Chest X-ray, PA view. Patient: 31 years old, sex F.
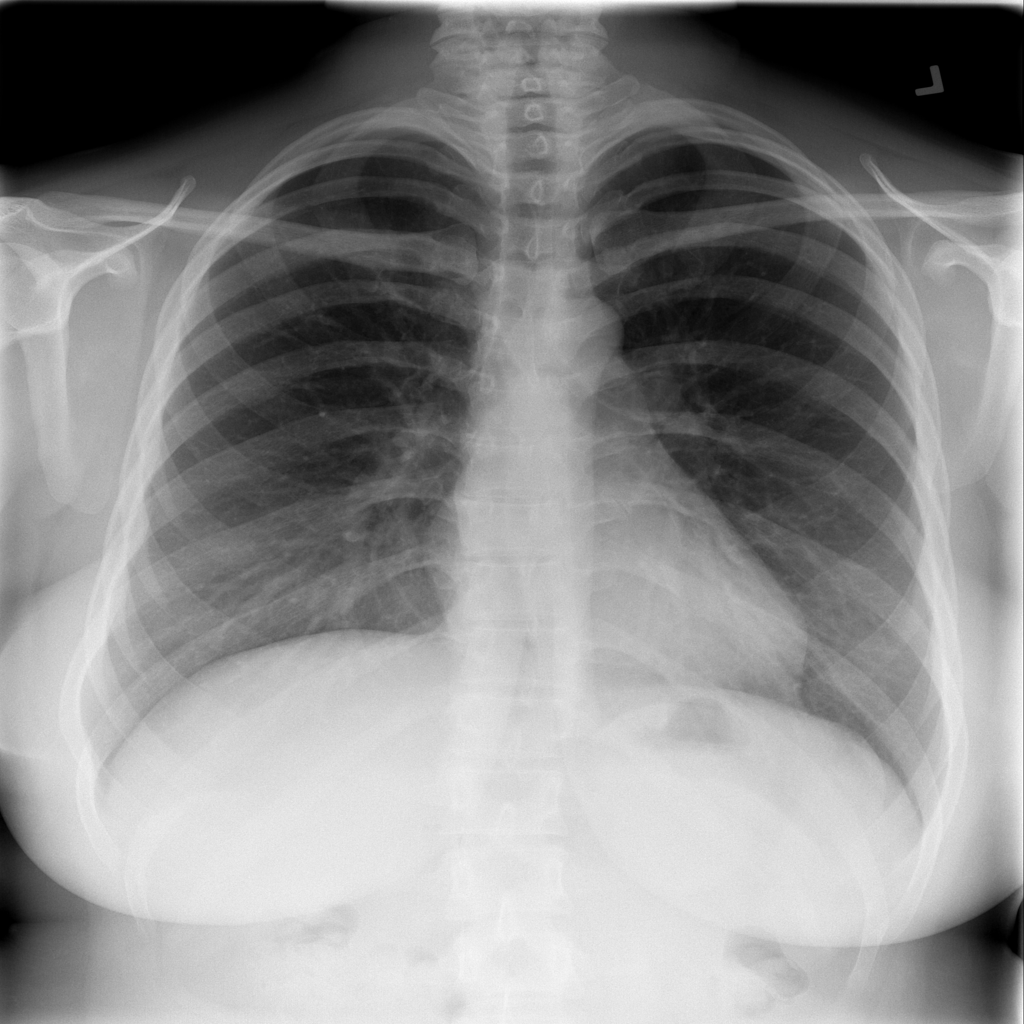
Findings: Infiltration